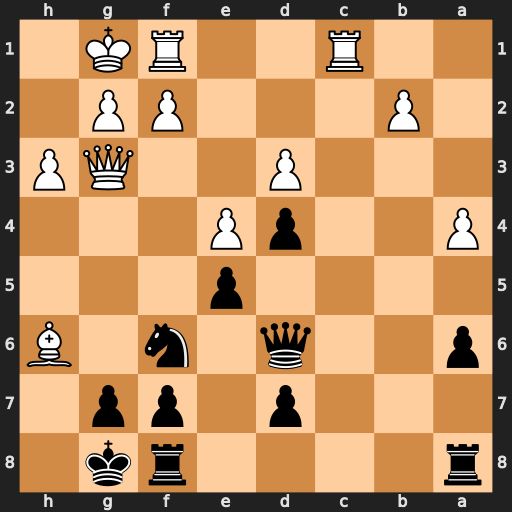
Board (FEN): r4rk1/3p1pp1/p2q1n1B/4p3/P2pP3/3P2QP/1P3PP1/2R2RK1
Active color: b
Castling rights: -
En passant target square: -
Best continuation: Nh5 Qg5 Qxh6 Qxh6 gxh6